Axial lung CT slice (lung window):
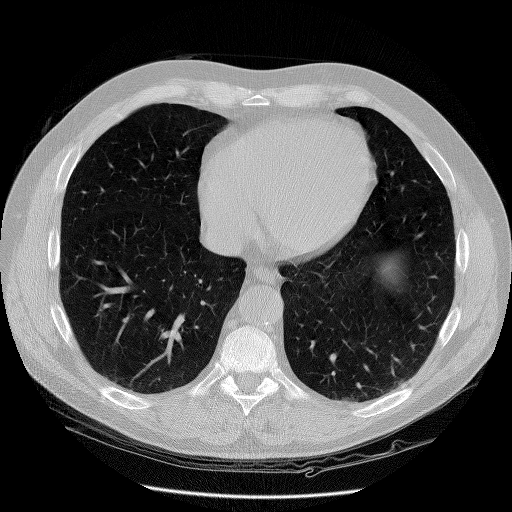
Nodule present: no